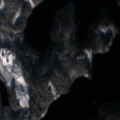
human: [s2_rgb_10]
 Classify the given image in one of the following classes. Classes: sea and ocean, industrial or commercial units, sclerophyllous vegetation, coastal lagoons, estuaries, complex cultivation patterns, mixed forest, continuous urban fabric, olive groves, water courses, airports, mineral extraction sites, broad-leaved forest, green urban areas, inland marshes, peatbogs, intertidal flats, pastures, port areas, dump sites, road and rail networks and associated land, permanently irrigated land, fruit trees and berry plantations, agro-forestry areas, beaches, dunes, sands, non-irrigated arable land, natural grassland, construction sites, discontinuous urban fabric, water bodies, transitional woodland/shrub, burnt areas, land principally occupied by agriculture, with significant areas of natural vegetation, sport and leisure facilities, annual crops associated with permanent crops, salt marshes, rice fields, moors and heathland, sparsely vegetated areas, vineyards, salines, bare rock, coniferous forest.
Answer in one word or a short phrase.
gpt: coniferous forest, mixed forest, transitional woodland/shrub, water bodies